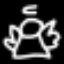
Label: angel